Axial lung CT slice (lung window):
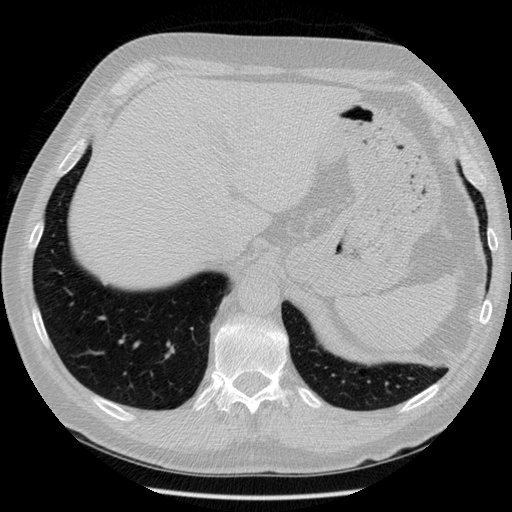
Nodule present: no